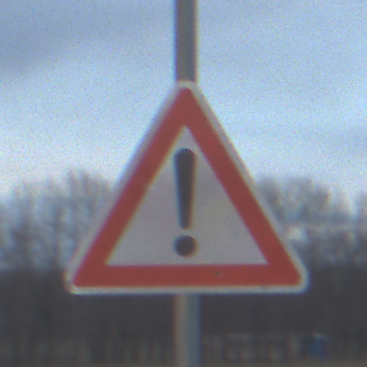
Verkehrszeichen: Gefahrenstelle
Umgebung: Outdoor, Nature
Tageszeit: SunriseSunset
Wetter: PartlyCloudy
Licht: Natural
Jahreszeit: NotSpecified
Kontrast: LowContrast